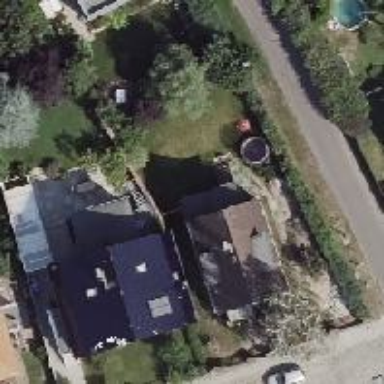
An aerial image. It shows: House with gambrel roof.